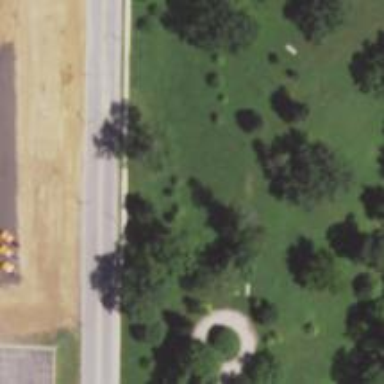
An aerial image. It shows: Disc golf hole.